Chest X-ray:
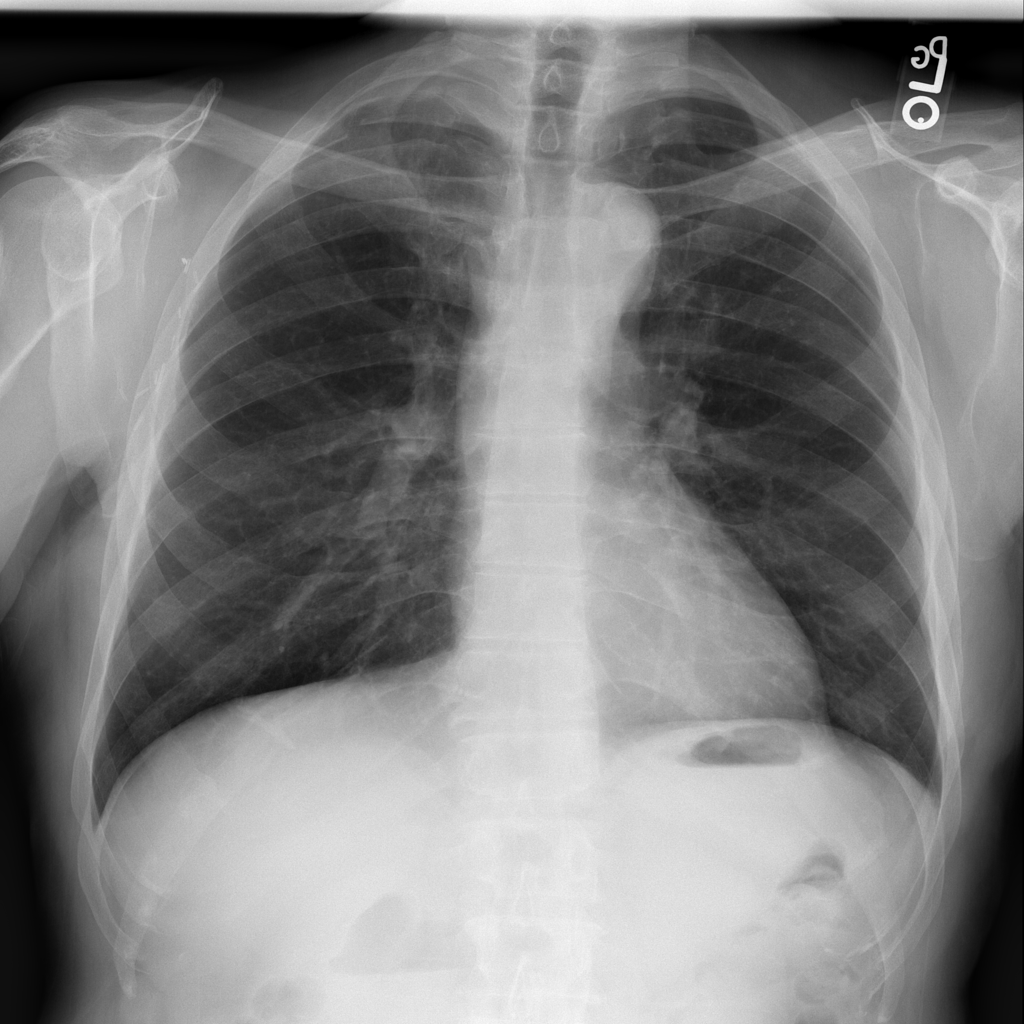
Findings: Fracture
No abnormal finding: no